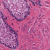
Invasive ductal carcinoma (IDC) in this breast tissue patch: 0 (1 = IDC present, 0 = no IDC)